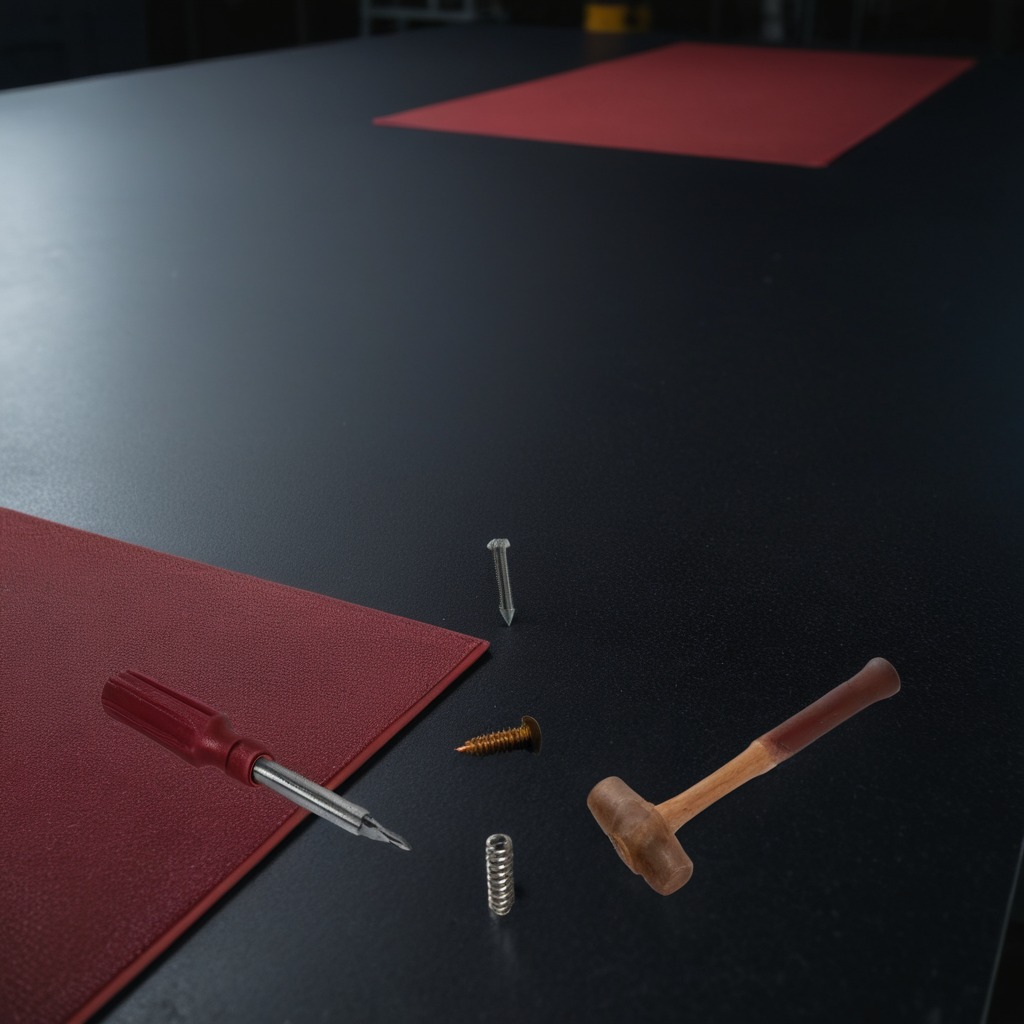
A hammer, an iron nail, a metal machine screw, a coiled metal spring, and a screwdriver are lying on the clean granite tabletop.